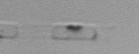
Label: Skeletonema